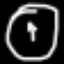
Label: clock